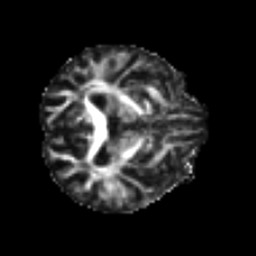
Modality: FA
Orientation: axial
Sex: female
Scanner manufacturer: ge
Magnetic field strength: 3 T
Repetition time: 7 s
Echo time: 0.08 s